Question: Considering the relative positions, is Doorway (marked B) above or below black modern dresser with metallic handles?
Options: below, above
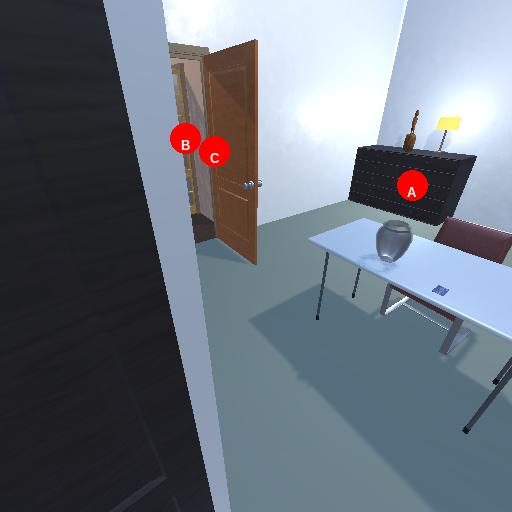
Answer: below